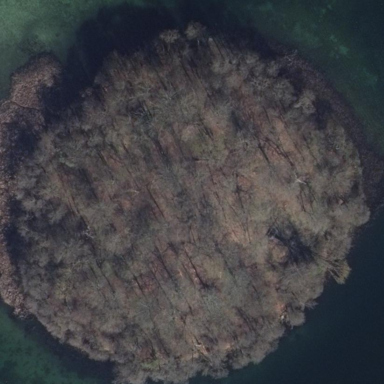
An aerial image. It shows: Islet covered with broadleaved woodland.